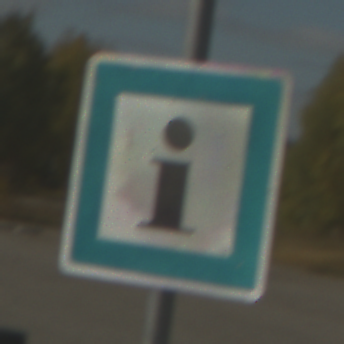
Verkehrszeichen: Informationsstelle
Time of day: MorningAfternoon
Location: Outdoor (RoadRail)
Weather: PartlyCloudy
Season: NotSpecified
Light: Natural